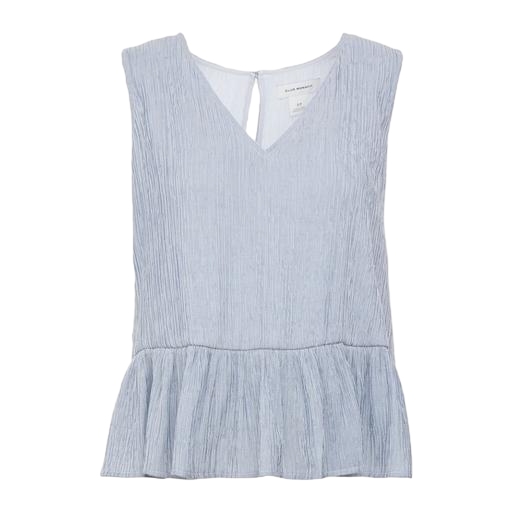
blue pleated v-neck hi-lo tank, blue mason stripe peplum blouse, blue peplum tank top, white background